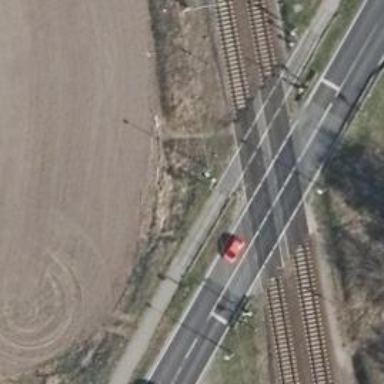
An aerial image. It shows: Railway crossing with barrier.